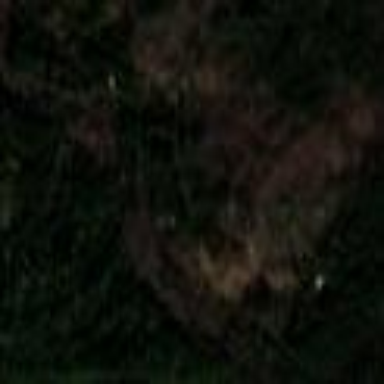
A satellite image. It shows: Forest area.